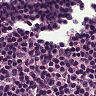
Metastatic tissue present: no